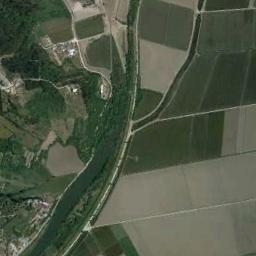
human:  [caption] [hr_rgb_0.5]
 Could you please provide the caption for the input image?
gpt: A turquoise blue river curved like an arc, With green and tan mixed fields on both sides of the bank, And houses and other buildings .

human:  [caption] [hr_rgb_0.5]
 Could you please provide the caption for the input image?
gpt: The dark green river goes through the farmland and some houses are next to the river .

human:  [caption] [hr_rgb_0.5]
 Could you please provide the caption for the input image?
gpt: There are many neat places beside the river .

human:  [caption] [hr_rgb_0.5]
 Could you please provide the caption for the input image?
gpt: The river goes through farmland and trees .

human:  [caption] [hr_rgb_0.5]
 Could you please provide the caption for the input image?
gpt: There are many farmlands and some green trees near the river .